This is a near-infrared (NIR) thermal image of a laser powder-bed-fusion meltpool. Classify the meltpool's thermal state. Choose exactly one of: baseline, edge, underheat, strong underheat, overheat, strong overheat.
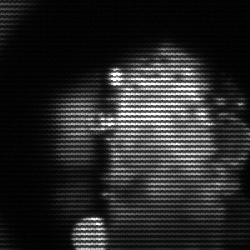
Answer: strong underheat